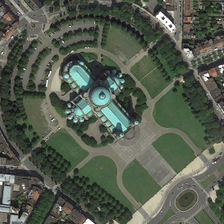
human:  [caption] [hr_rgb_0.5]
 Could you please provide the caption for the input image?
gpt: many buildings and green trees are around a church with a square in front of it .

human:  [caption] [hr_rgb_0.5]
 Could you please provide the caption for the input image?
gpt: many buildings and green trees are around a church with a square in front of it .

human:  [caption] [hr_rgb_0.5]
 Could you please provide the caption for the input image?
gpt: many buildings and green trees are around a church with a square in front of it .

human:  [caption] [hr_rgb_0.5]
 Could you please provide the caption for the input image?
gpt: many buildings and green trees are around a church with a square in front of it .

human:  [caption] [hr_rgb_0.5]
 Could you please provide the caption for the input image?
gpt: many buildings and green trees are around a church with a square in front of it .